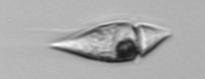
Label: Amphidinium